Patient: sex M, age 29
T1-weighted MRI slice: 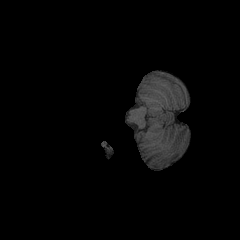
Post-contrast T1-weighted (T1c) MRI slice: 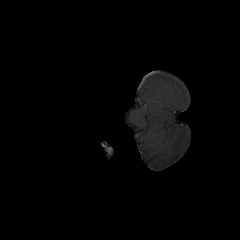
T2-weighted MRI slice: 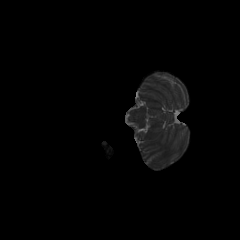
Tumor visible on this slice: no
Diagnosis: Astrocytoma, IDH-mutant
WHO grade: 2